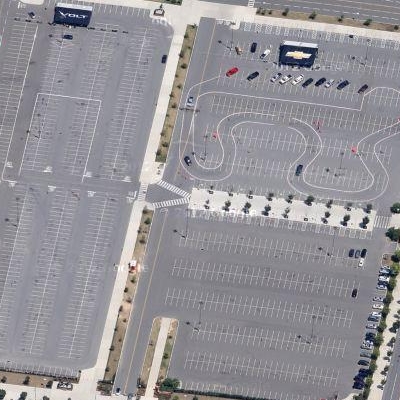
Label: gParking